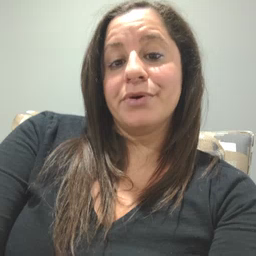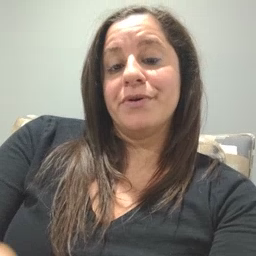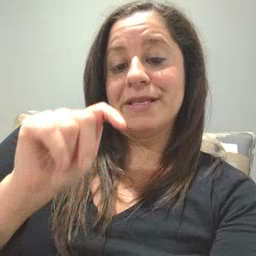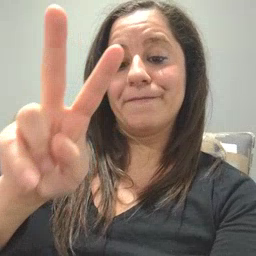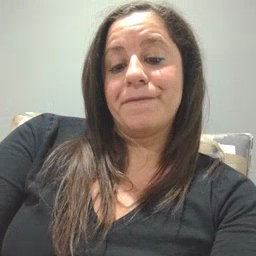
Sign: TV